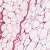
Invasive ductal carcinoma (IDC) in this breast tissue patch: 0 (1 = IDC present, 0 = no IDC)